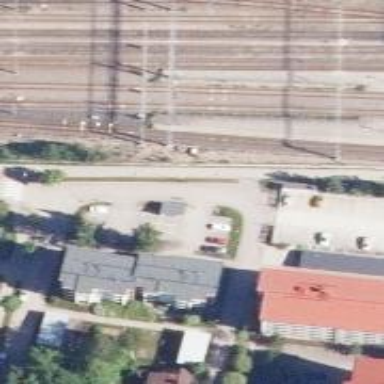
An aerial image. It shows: Railway signal.